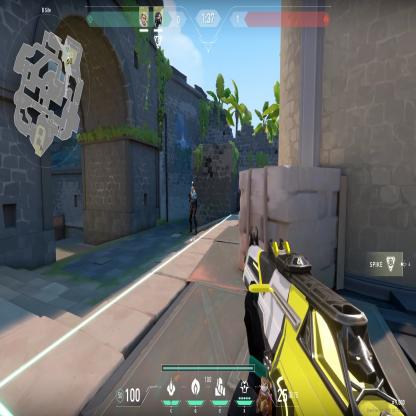
Label: teammate